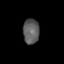
Tissue: prostate
Cell type: Epithelial cells
Senescence score: 0.3138
Nuclear area (px): 396
Mean DAPI intensity: 93.346